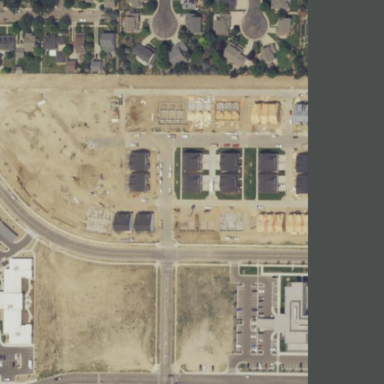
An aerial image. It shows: Residential area consisting of condominiums.